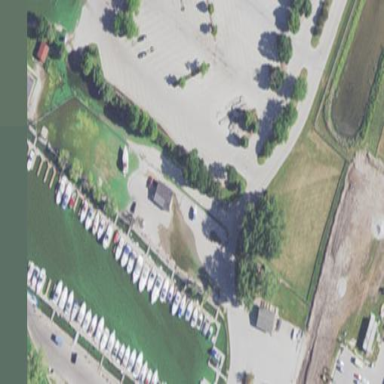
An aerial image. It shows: Marina on leisure land.